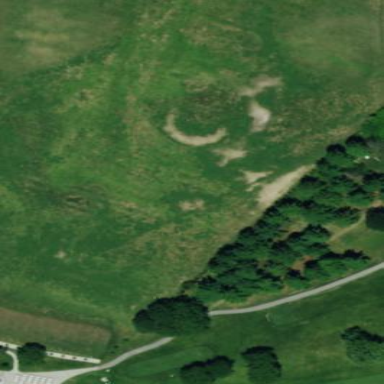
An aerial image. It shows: Grassy area used as driving range for golf.